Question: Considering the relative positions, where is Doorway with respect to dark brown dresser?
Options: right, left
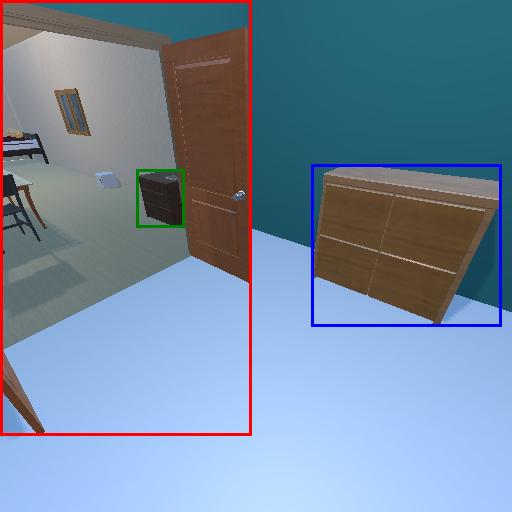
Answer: right